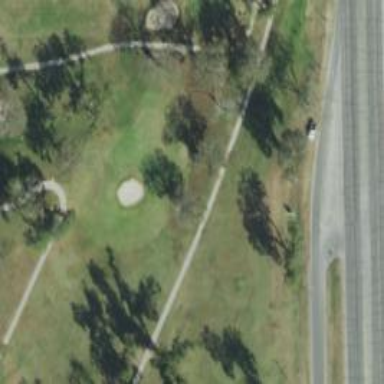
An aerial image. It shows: Golf hole.